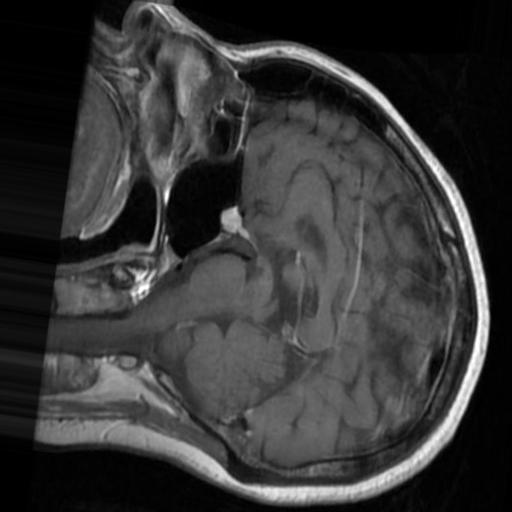
Label: brain_tumor